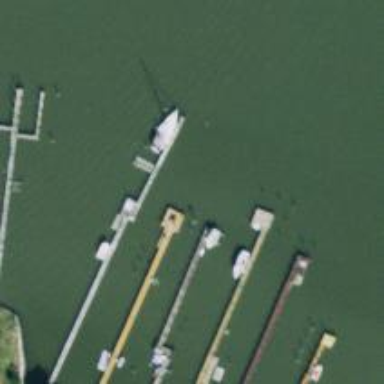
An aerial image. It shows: Man-made pier.